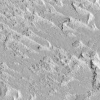
Atmospheric dust classification: not_dusty